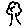
Label: tree